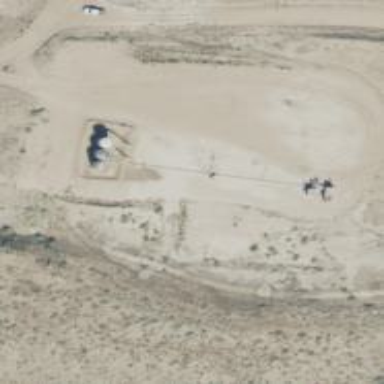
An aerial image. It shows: Petroleum well.